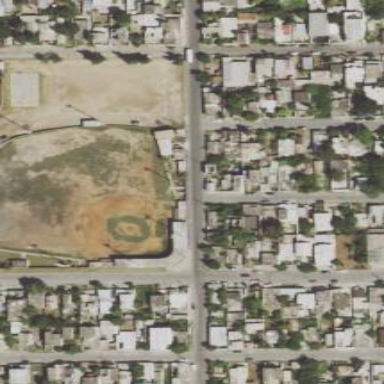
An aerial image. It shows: Stadium used for baseball.